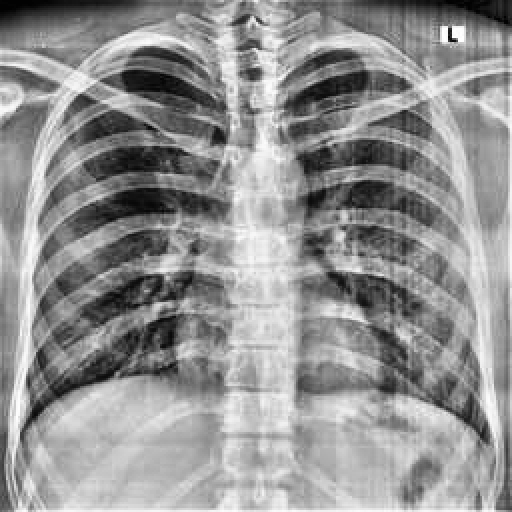
Finding: NORMAL